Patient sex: M
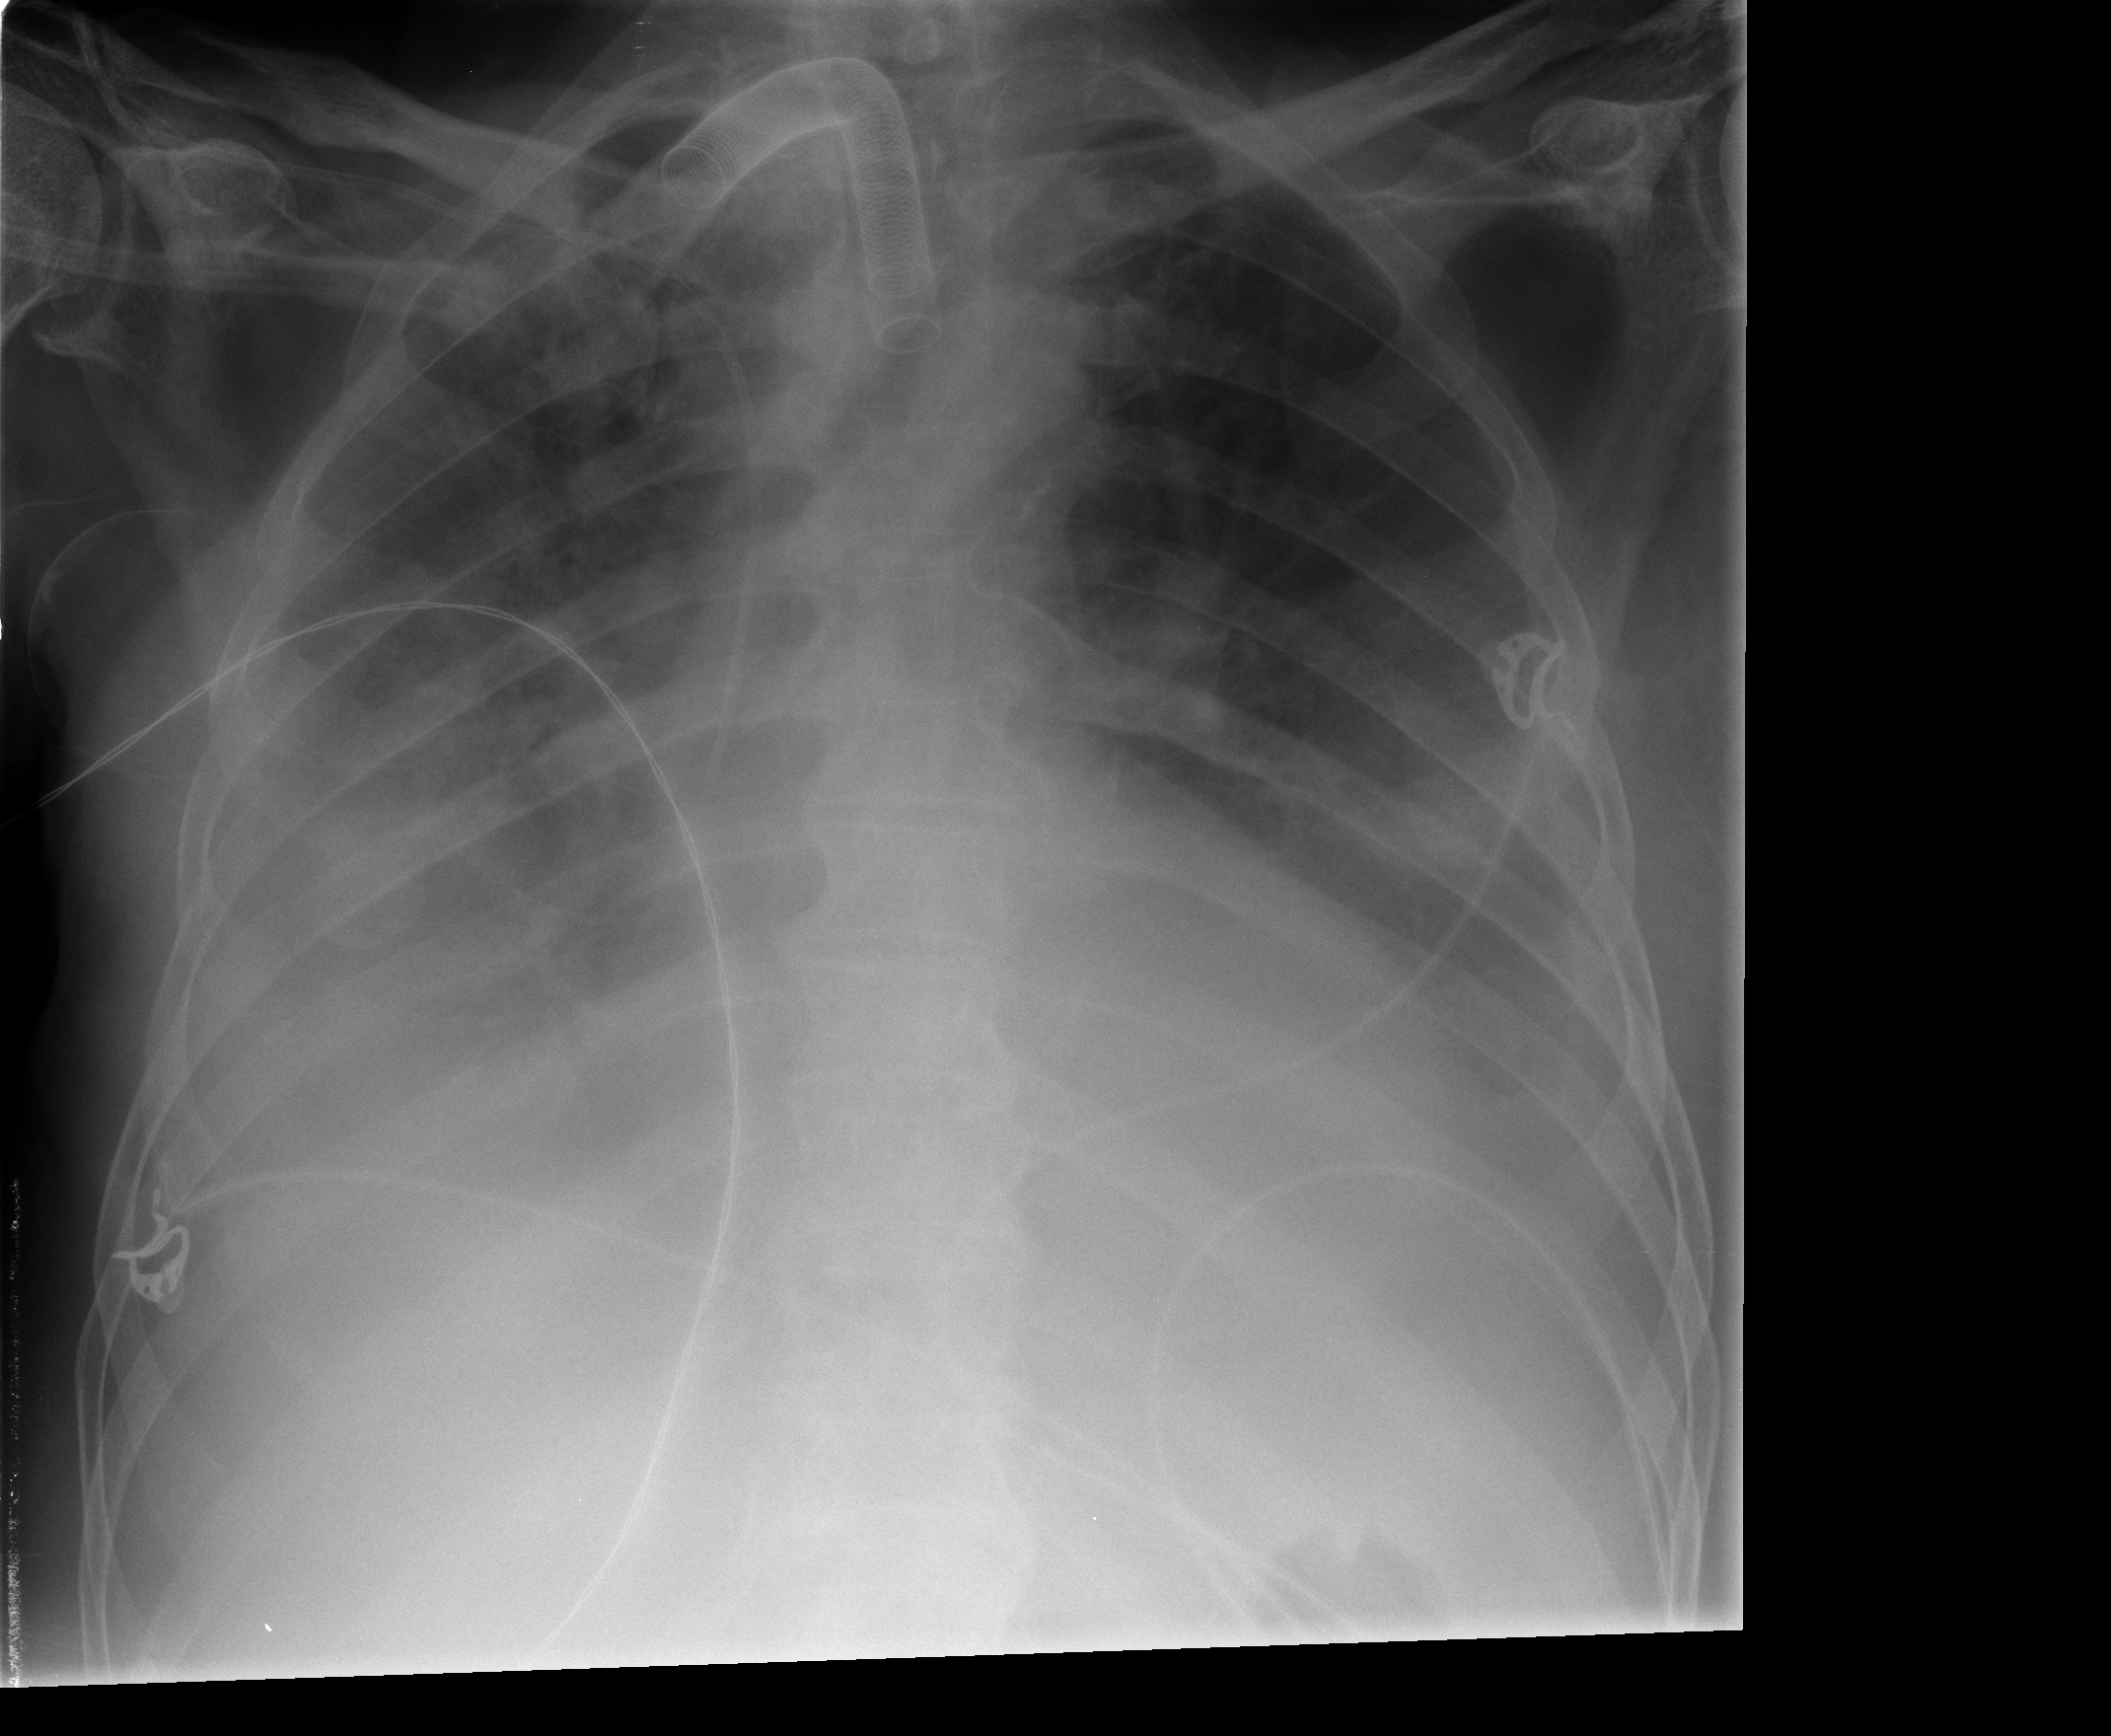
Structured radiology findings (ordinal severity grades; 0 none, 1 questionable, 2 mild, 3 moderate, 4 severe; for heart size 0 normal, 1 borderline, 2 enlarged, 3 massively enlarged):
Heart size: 2
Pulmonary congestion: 0
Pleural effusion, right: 3
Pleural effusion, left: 2
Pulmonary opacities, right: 3
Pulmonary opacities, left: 0
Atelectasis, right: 3
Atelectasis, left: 2